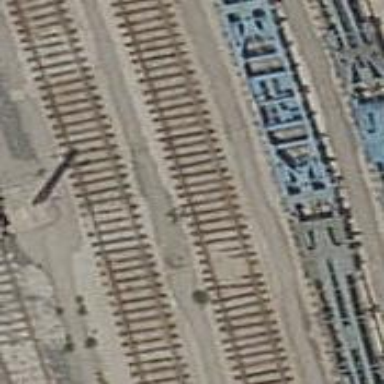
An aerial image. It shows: Railway yard with electrified contact lines.